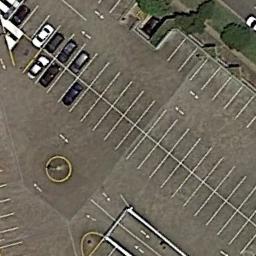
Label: parking_lot